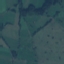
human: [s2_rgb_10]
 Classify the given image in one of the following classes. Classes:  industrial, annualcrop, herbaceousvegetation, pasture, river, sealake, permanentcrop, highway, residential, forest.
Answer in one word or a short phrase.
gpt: Pasture